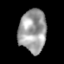
Tissue: lung
Cell type: Myeloid cells
Senescence score: 0.5608
Nuclear area (px): 1158
Mean DAPI intensity: 157.864